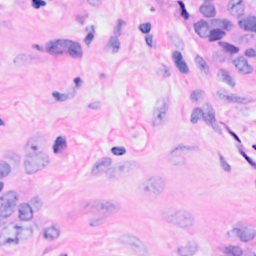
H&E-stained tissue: Breast